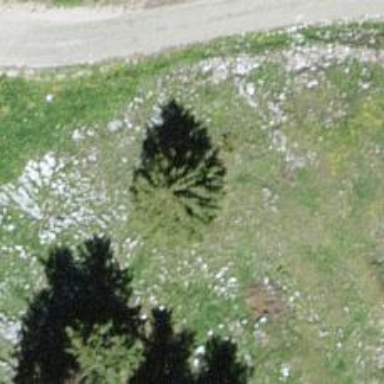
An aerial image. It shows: Needle-leaved tree in nature.